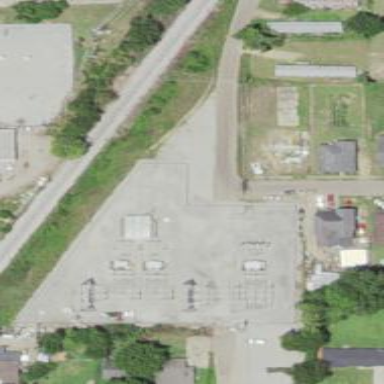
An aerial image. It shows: Power substation.